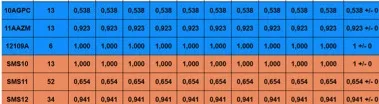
Summary of the results for the CE1, using KNN. (A) Detailed performance for the old female subgroup.
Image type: chart (chart)